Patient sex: M
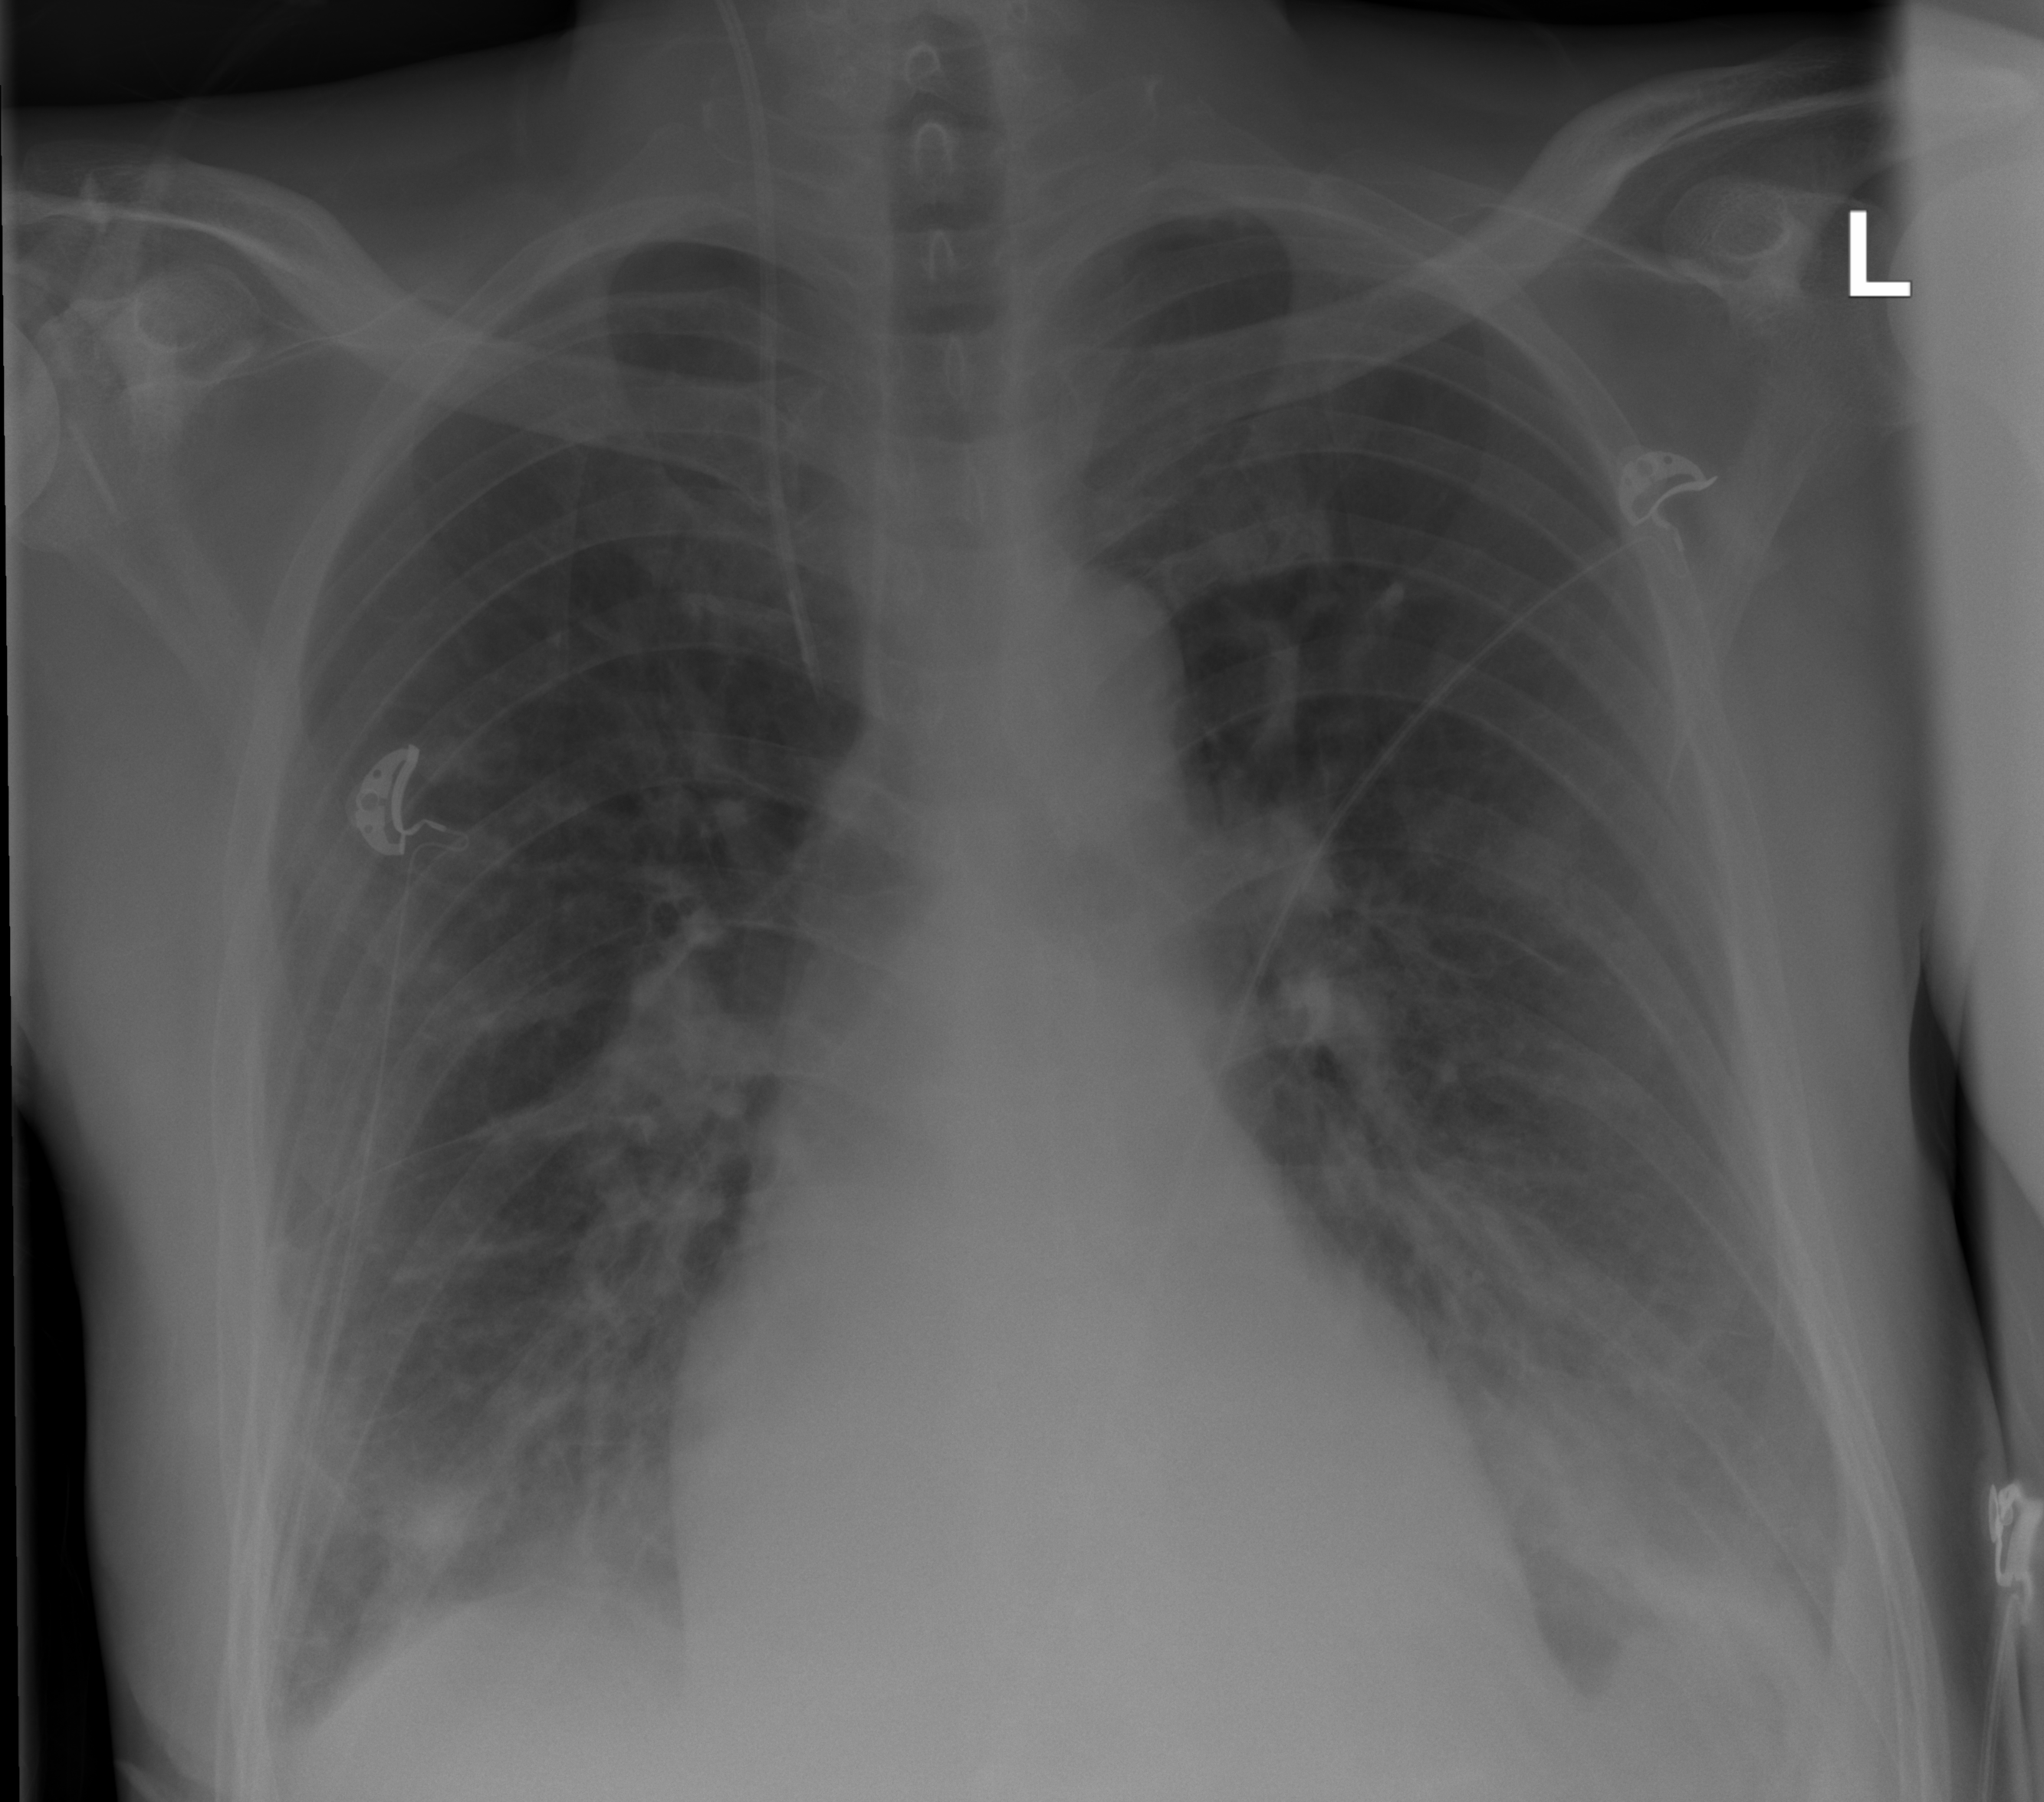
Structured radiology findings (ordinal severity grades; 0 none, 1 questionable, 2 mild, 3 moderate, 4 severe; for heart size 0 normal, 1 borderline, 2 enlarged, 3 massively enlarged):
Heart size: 2
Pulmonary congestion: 0
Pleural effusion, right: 2
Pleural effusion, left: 2
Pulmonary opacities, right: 0
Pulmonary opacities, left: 0
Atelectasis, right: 2
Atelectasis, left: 2